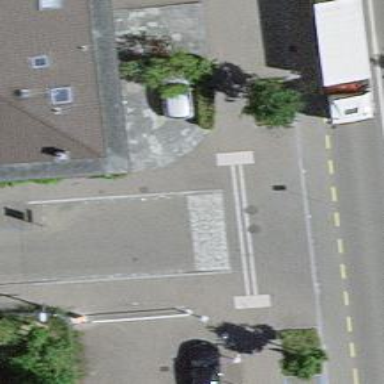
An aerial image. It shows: Unmarked crossing on the road.